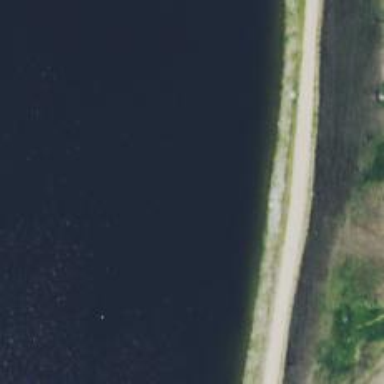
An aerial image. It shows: Reservoir.